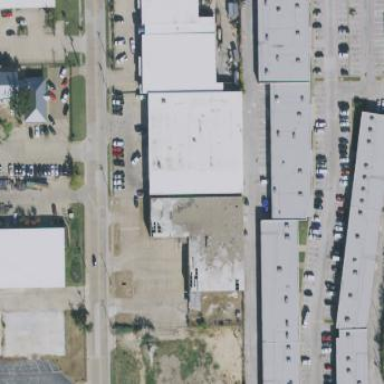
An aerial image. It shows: Warehouse building.